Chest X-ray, PA view. Patient: 60 years old, sex M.
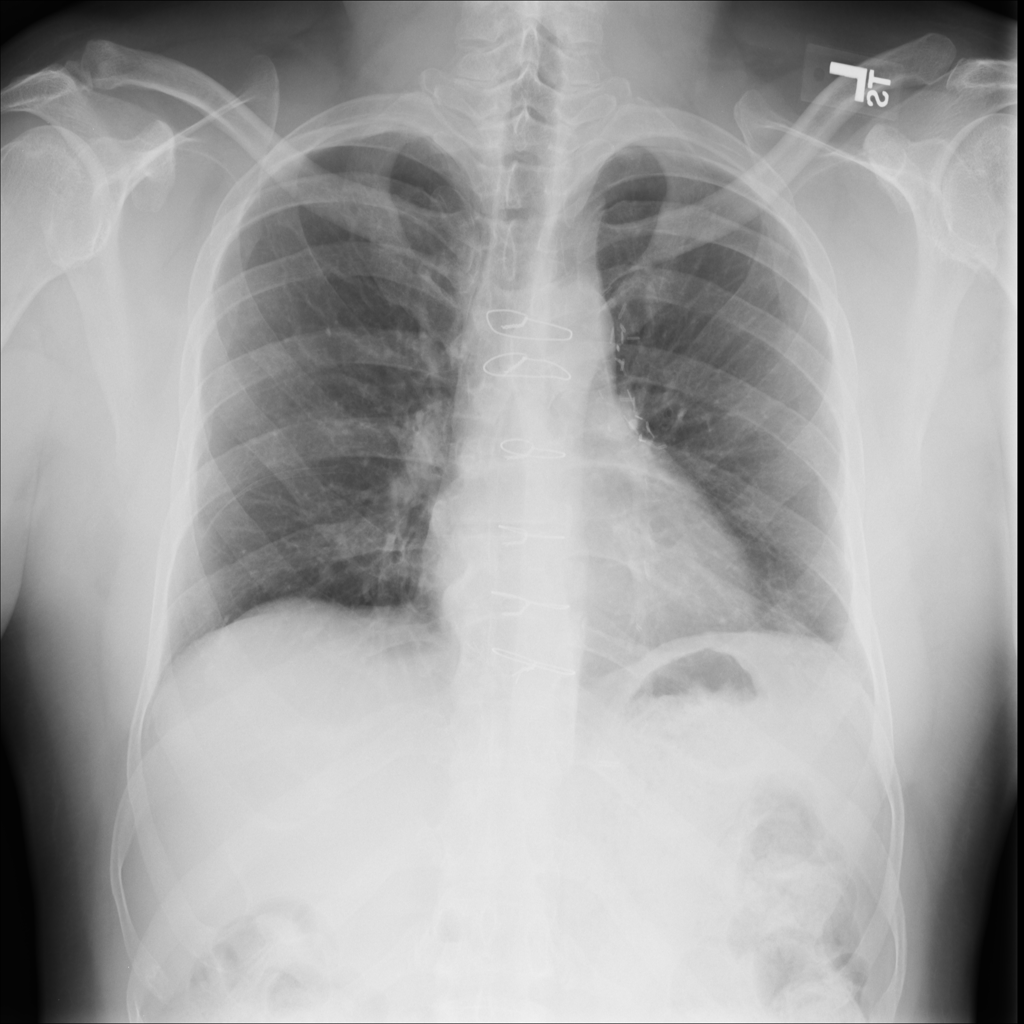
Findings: No Finding